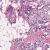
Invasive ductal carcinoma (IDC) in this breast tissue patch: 0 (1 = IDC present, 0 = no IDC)